Question: I am building a python project, where I have currently 2 modules 'dr' and 'mg'.
I have done to these two modules, but 'dr' can be imported in 'main.py', whereas 'mg' cannot.
'''
>>> from mg import visualization as vl
Traceback (most recent call last):
File "<stdin>", line 1, in <module>
ImportError: No module named mg
>>> from dr import simulation as sm
>>>
'''
I 'dr' and 'mg' folders into the 'PYTHONPATH' as seen from the small green plus sign there on the folder names.

Where goes wrong?
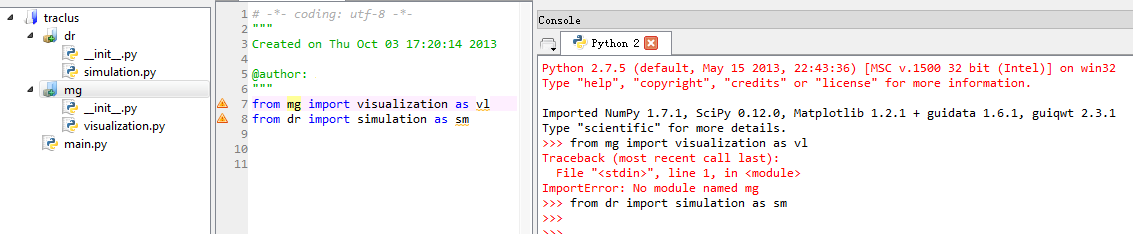
Answer: > I have added both 'dr' and 'mg' folders into the 'PYTHONPATH'
Wait! You should do this. Since 'mg' and 'dr' are packages you should add their folder to the 'PYTHONPATH', i.e. the 'traclus' folder in your example.
When python looks for a package 'a', it will look at all the directories in the 'PYTHONPATH' for a directory called 'a' that contains an '__init__.py' file.
If you add the 'a' directory to the 'PYTHONPATH', the interpreter will see the '__init__.py', but it wont know that it is part of a package.